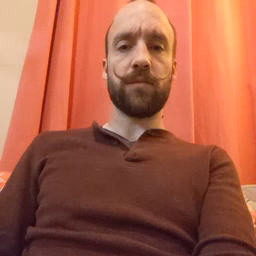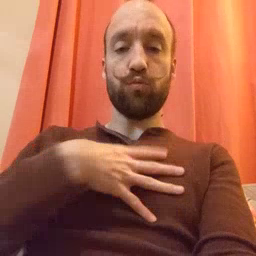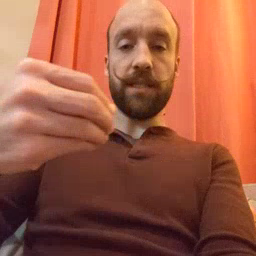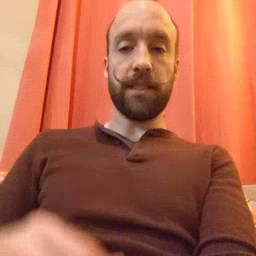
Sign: white